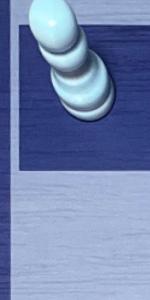
Label: Empty